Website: ulta-beauty
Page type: customer-info-address
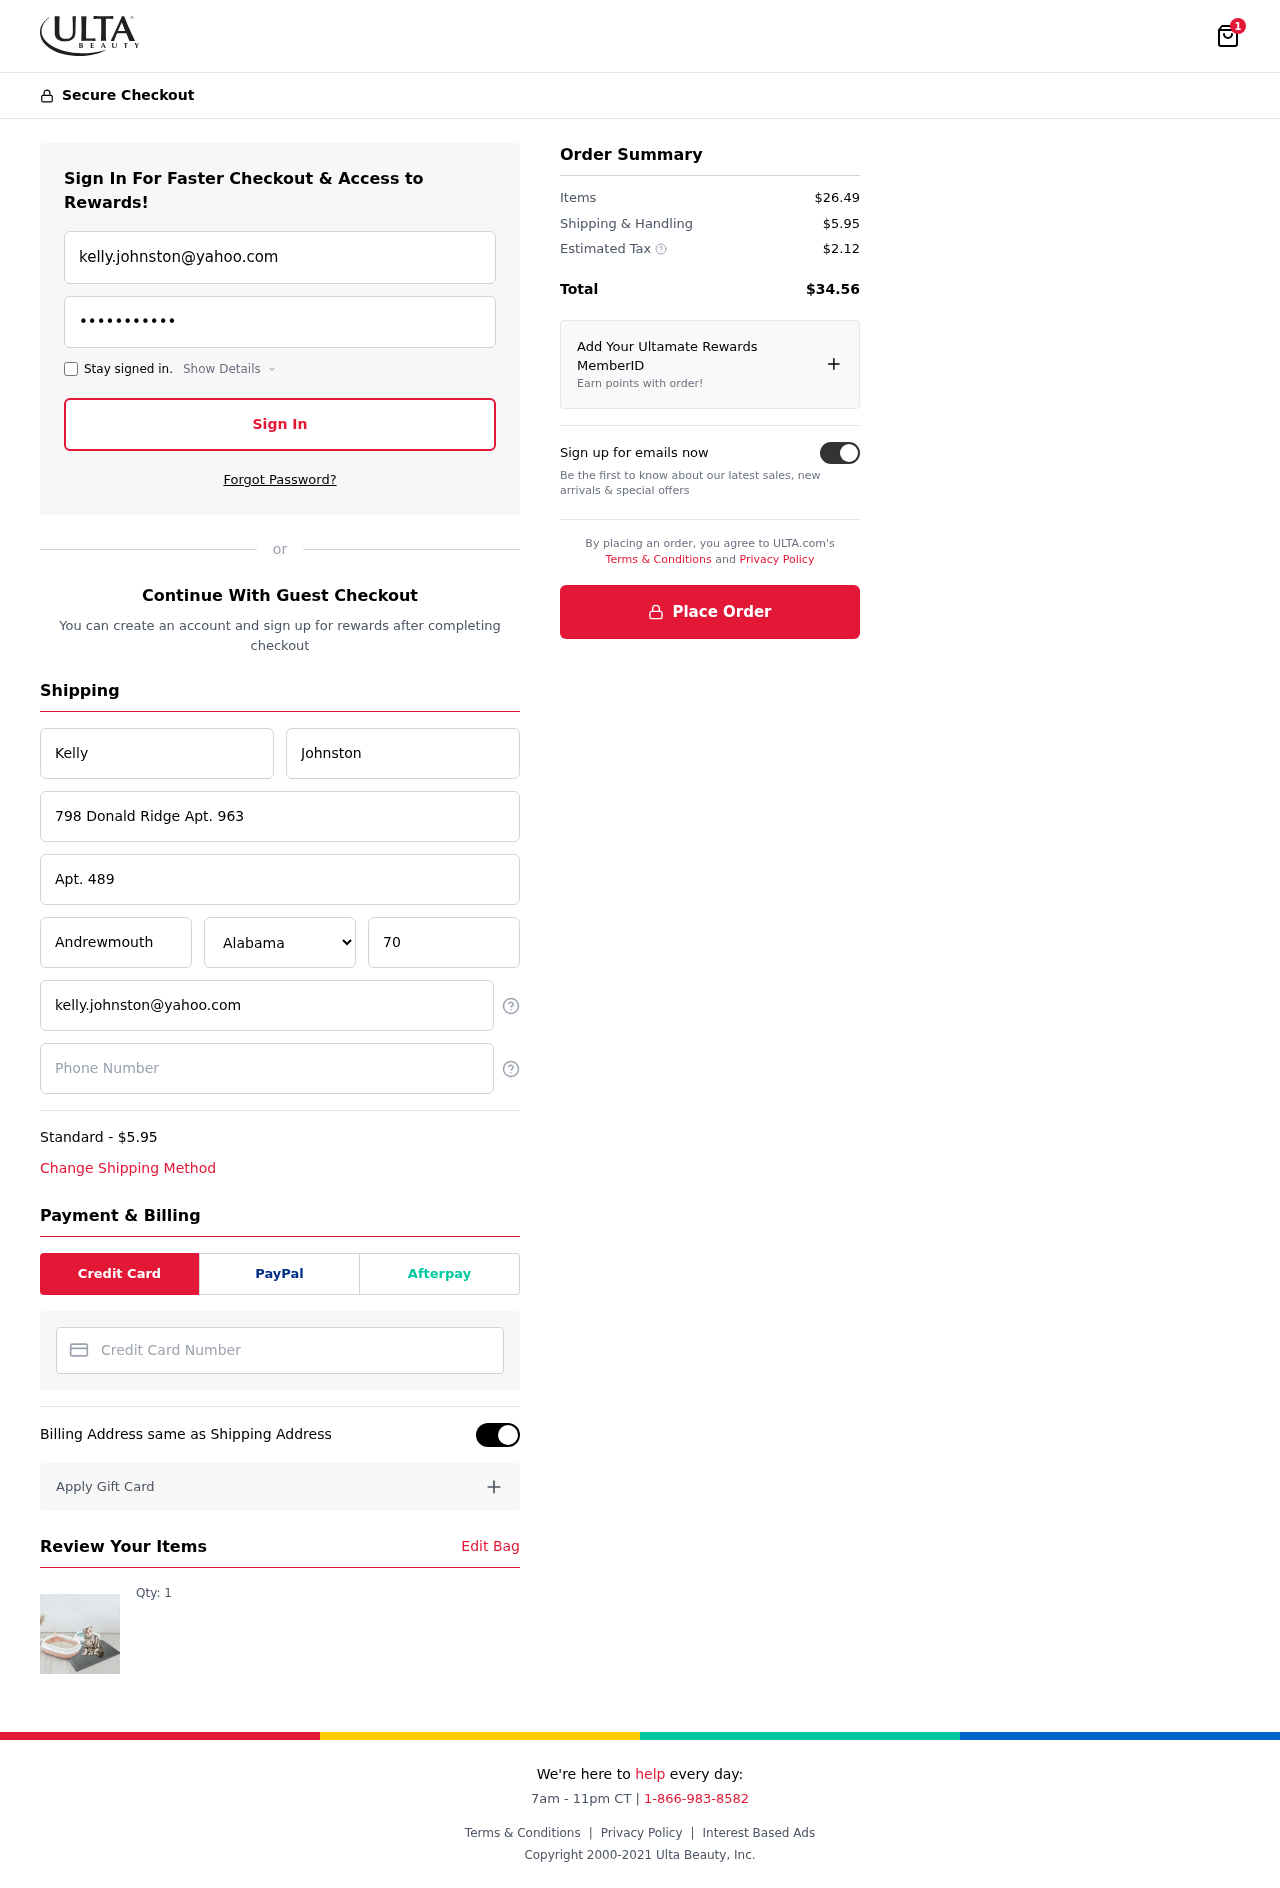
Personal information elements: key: PII_CARD_NUMBER
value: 3769 1669 5828 635
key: PII_CITY
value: Andrewmouth
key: PII_EMAIL
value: kelly.johnston@yahoo.com
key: PII_FIRSTNAME
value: Kelly
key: PII_LASTNAME
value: Johnston
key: PII_PHONE
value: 5804993138
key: PII_POSTCODE
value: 70856
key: PII_STATE
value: Alabama
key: PII_STREET
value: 798 Donald Ridge Apt. 963
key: PII_STREET2
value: Apt. 489
Product elements: key: PRODUCT1_QUANTITY
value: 1
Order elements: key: ORDER_NUM_ITEMS
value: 1
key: ORDER_SHIPPING_COST
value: $5.95
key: ORDER_ITEMS_TOTAL
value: $26.49
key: ORDER_SHIPPING_COST2
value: $5.95
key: ORDER_TAX
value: $2.12
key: ORDER_TOTAL
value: $34.56